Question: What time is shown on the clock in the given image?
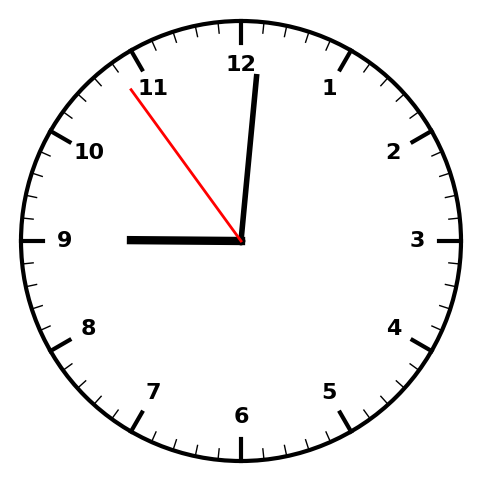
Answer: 09:00:54